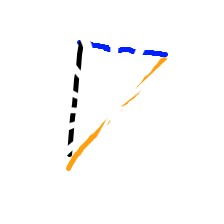
Shape: triangle